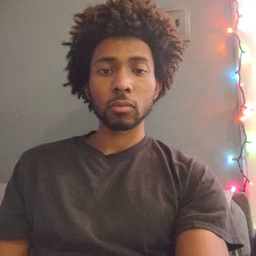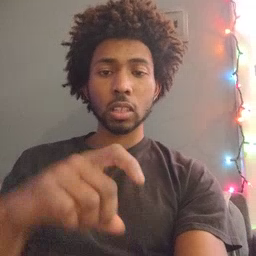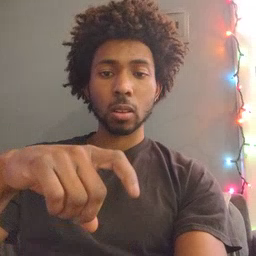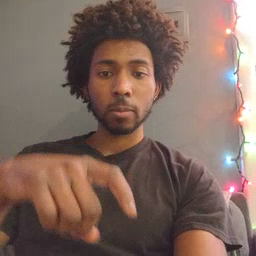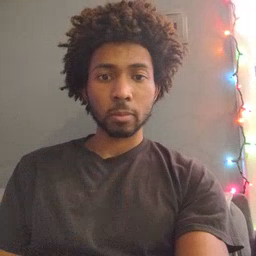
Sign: time